Question: Trying to create this "newspaper author" layout in HTML/CSS:

I've floated a box to the left, and I have text and various content which wraps around this box. Problem is, some of the content has background-color and other CSS effects that spill over into the box. How can I accomplish this layout without the spilling over problem?
'''
<div id="main-content">
<aside id="side-box">
left-floated box.
</aside>
<p>
Various content that may have background color etc.
</p>
</div>
'''
<URL>
> Closest I could find to a duplicate issue:
<URL>
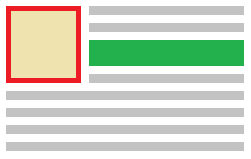
Answer: add 'overflow: hidden;' to your H1 tag (an re style padding etc...)